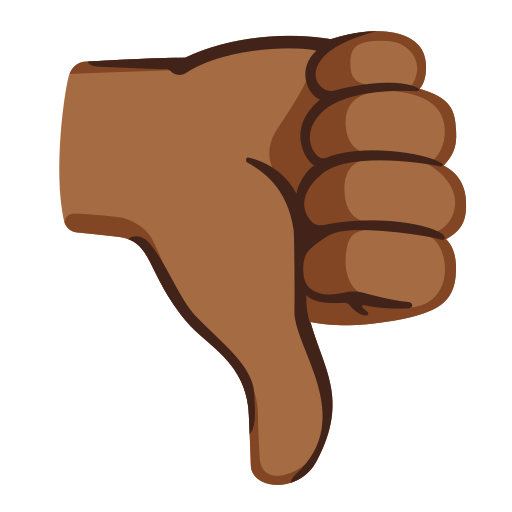
Emoji: 👎🏾